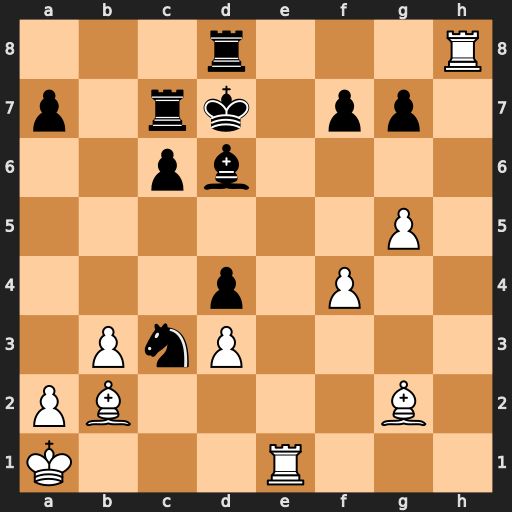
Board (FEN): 3r3R/p1rk1pp1/2pb4/6P1/3p1P2/1PnP4/PB4B1/K3R3
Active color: w
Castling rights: -
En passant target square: -
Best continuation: Bh3+ f5 gxf6#